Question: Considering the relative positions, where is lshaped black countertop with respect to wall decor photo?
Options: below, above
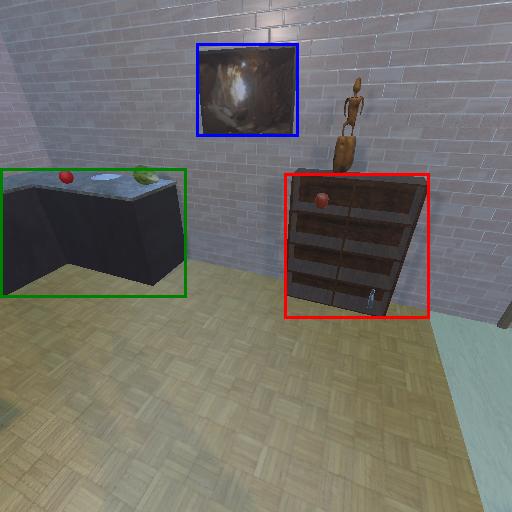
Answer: below